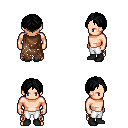
a pixel art fantasy rpg character, male body template, human, light skin, brown tattered cape, white pants, black parted hairstyle, black shoes, four views (front, back, left, right), 2x2 character sprite sheet, small pixel art, hard edges, no anti-aliasing